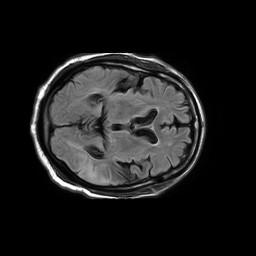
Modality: FLAIR
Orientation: axial
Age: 61
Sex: male
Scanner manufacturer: philips
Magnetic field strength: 1.5 T
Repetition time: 10 s
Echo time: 0.11 s